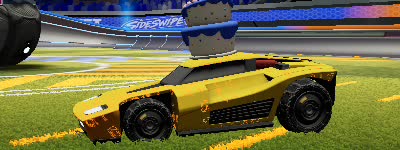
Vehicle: breakout